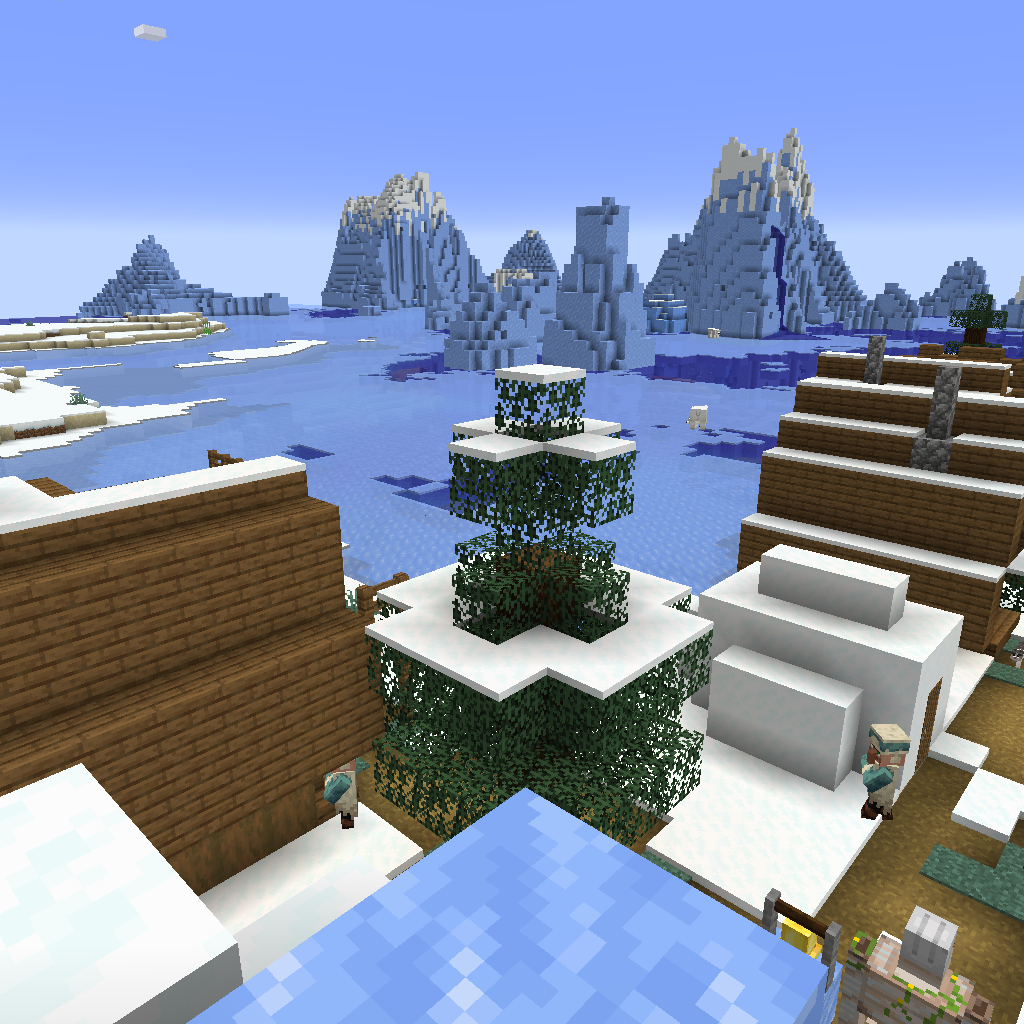
tree in middle of ice village